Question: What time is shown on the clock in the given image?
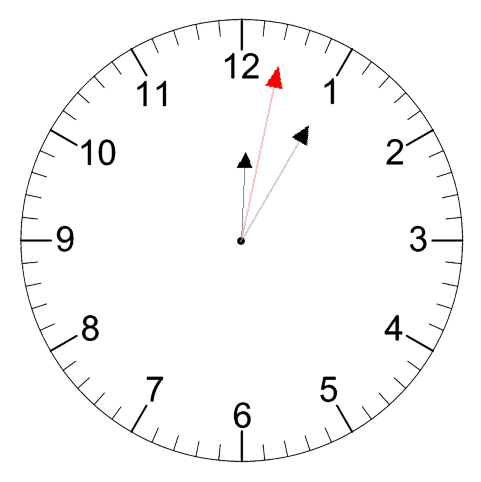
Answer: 12:05:02